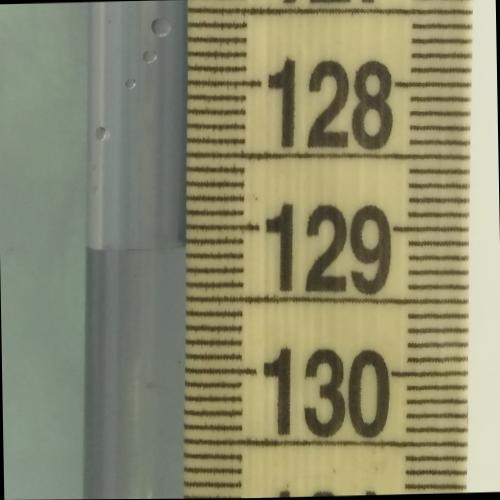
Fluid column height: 129.1 cm